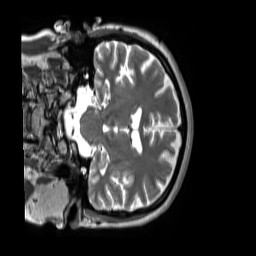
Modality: T2w
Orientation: coronal
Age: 29
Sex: male
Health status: ill
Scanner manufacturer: siemens
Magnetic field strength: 3 T
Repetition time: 2.8 s
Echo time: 0.326 s